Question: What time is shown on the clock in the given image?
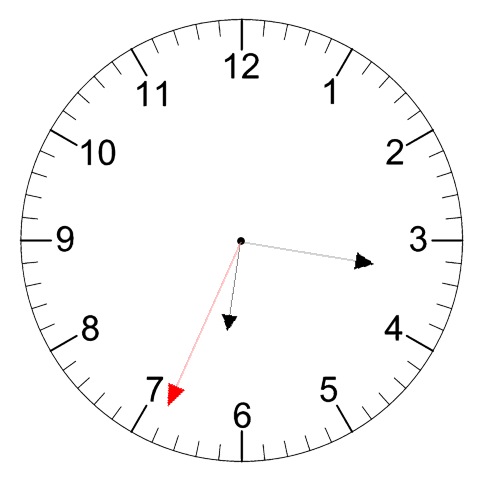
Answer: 06:16:34